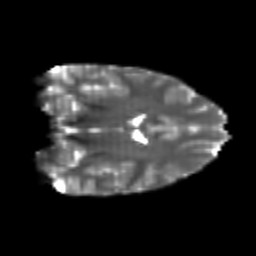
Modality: T2w
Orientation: coronal
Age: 24
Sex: female
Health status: healthy
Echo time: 0.074 s